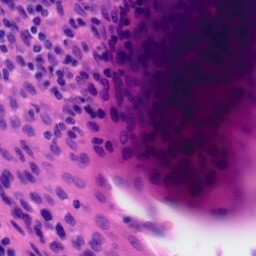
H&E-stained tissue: Tonsil